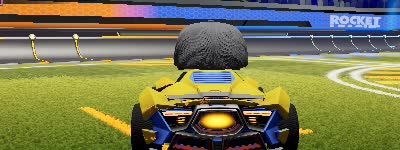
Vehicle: werewolf